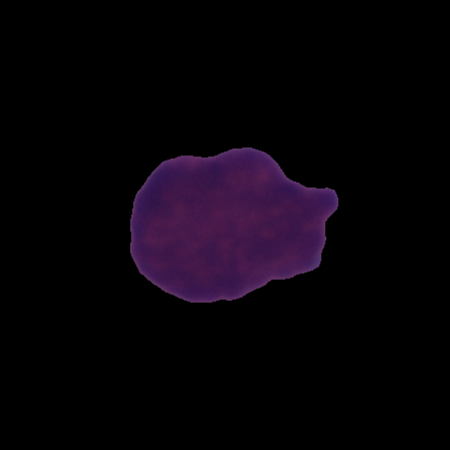
Label: cancer